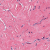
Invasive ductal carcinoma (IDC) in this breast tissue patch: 0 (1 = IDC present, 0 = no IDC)